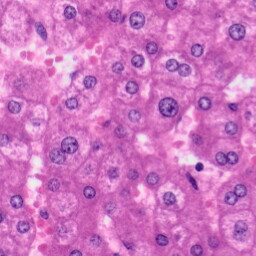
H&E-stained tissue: Liver